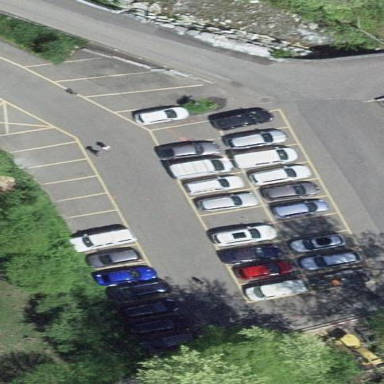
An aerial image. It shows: Parking area with asphalt surface.